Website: macys
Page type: delivery-shipping
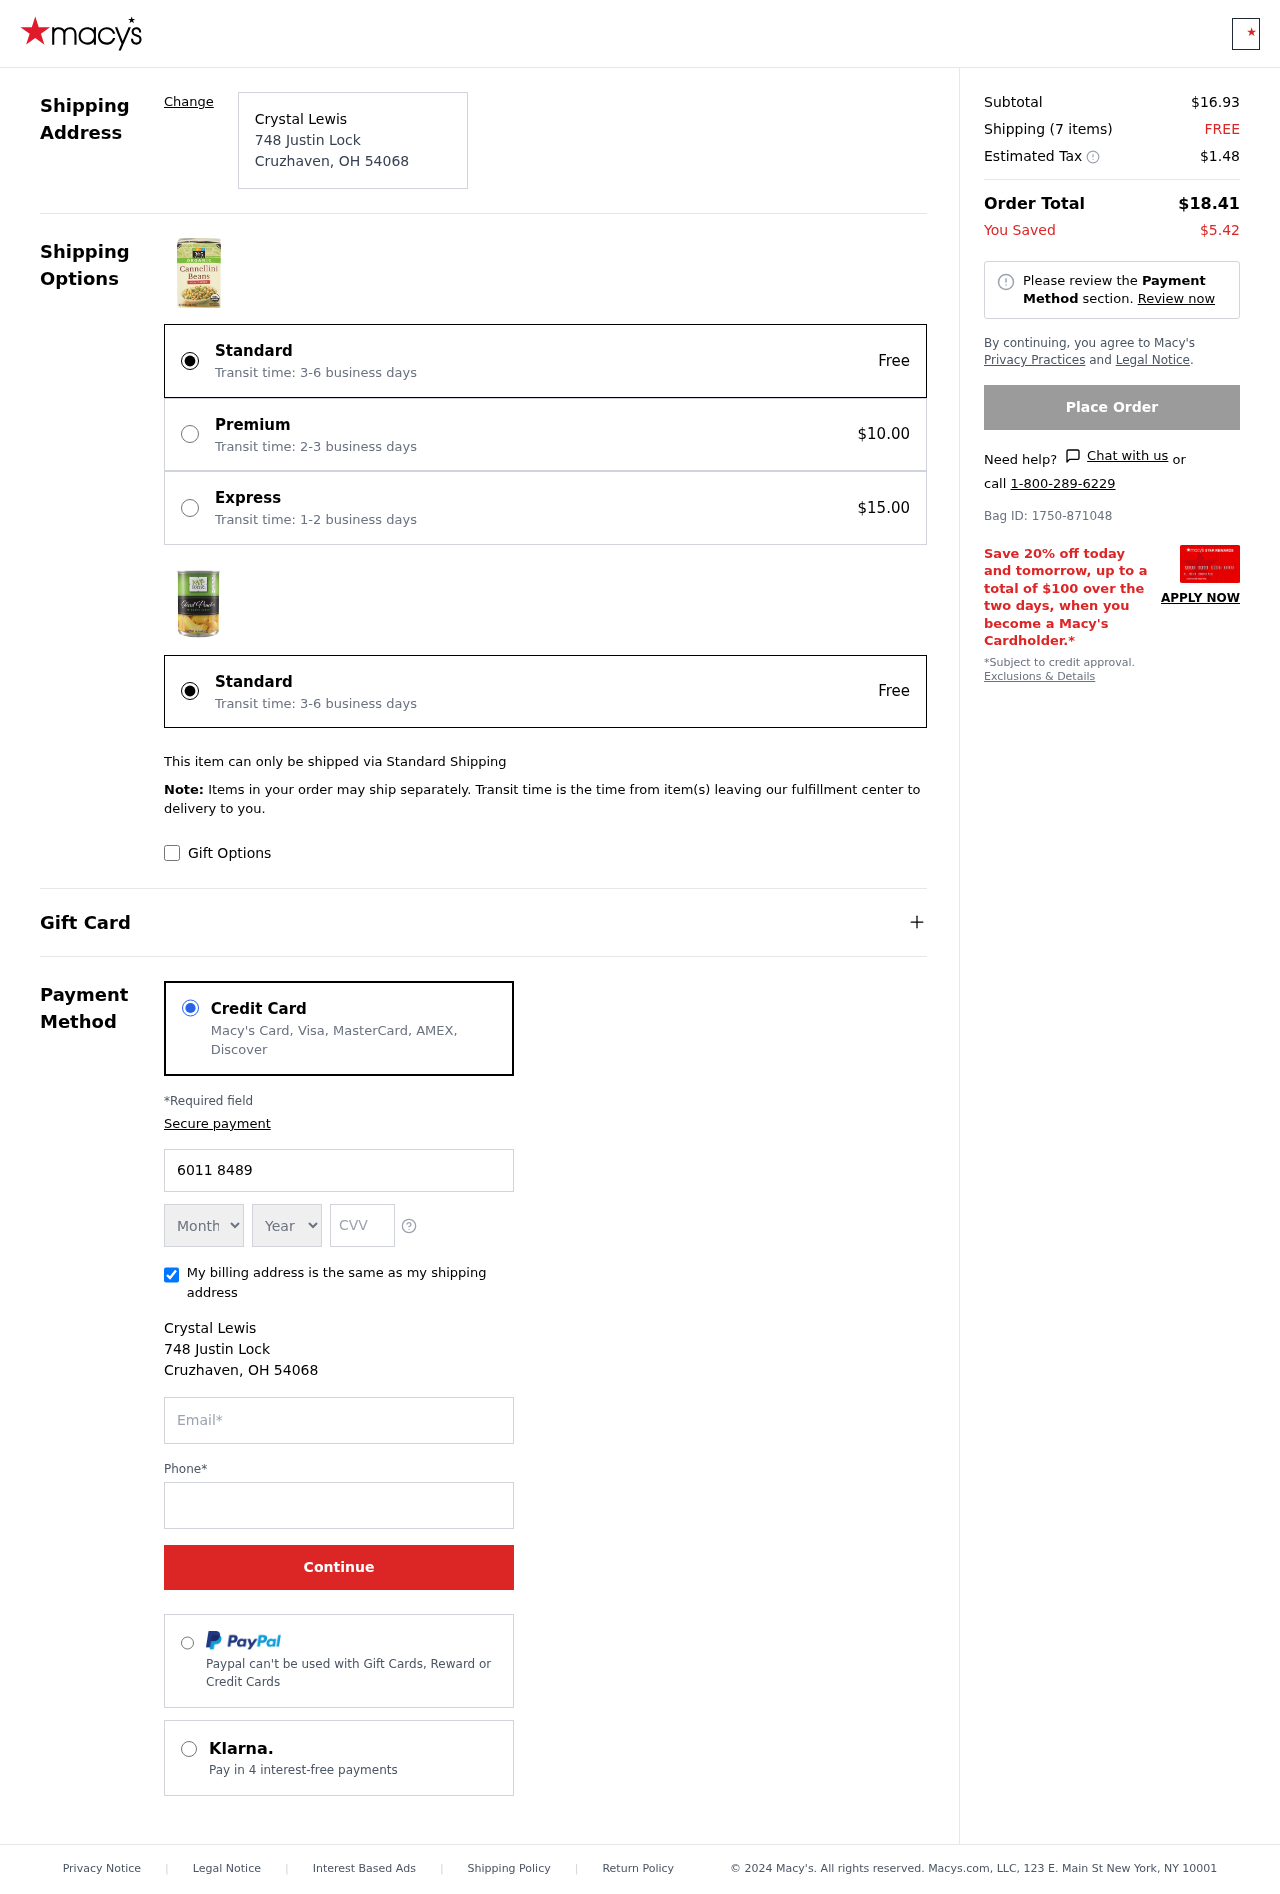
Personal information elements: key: PII_CARD_EXPIRY_MONTH
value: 08
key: PII_CARD_EXPIRY_YEAR
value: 28
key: PII_CITY
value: Cruzhaven
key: PII_CITY_STATE_ZIP
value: Cruzhaven, OH 54068
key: PII_FULLNAME
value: Crystal Lewis
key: PII_POSTCODE
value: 54068
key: PII_STATE_ABBR
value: OH
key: PII_STREET
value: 748 Justin Lock
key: PII_CARD_NUMBER
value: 6011 8489 1439 3596
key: PII_CARD_CVV
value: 548
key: PII_EMAIL
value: crystal_lewis@gmail.com
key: PII_PHONE
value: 7334713135
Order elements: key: ORDER_SUBTOTAL
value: $16.93
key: ORDER_NUM_ITEMS
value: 7
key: ORDER_SHIPPING_COST
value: FREE
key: ORDER_TAX
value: $1.48
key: ORDER_TOTAL
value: $18.41
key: ORDER_SAVINGS
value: $5.42
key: ORDER_BAG_ID
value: Bag ID: 1750-871048